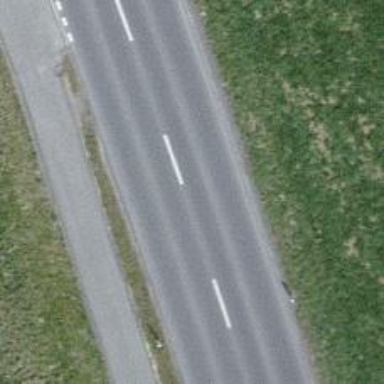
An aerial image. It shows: Secondary road.